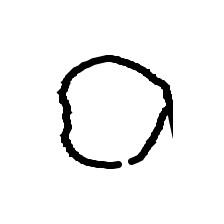
Shape: circle